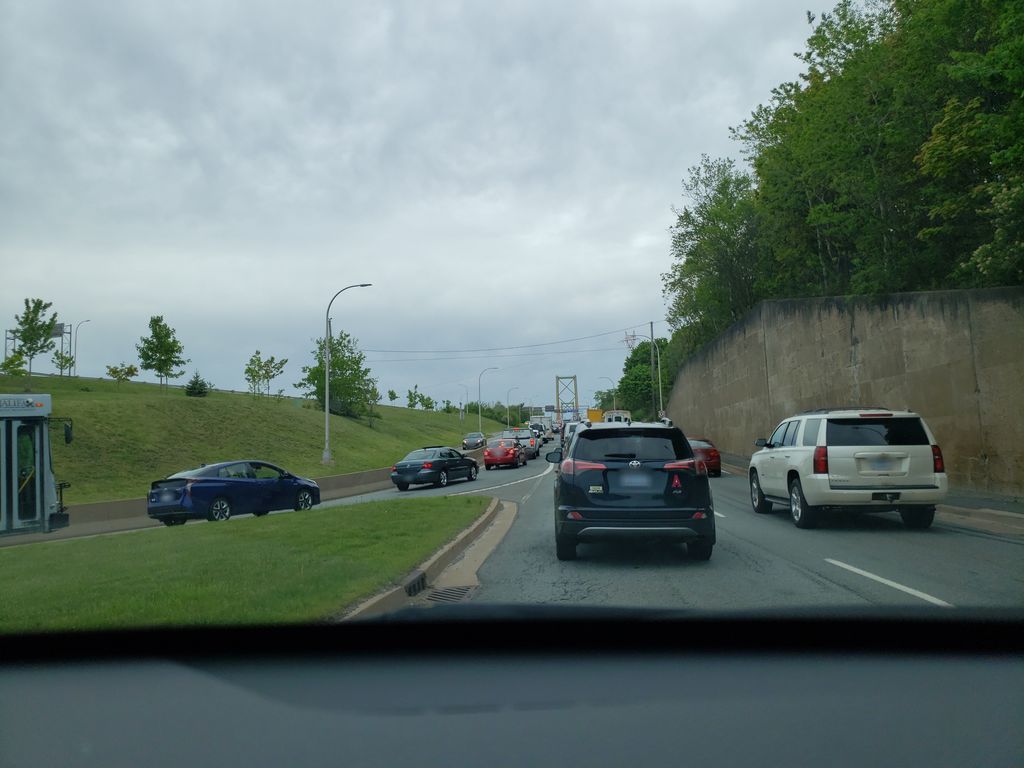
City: halifax